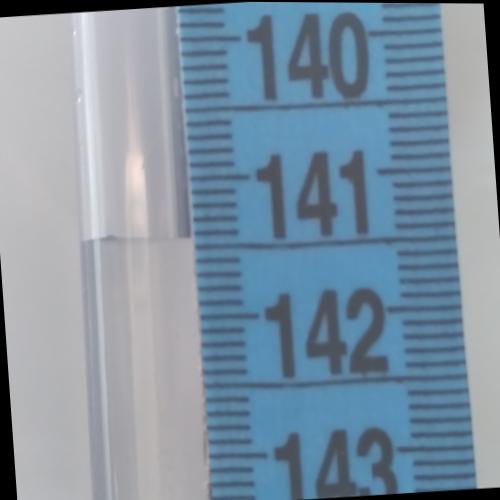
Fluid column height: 141.4 cm